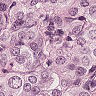
Metastatic tissue present: yes